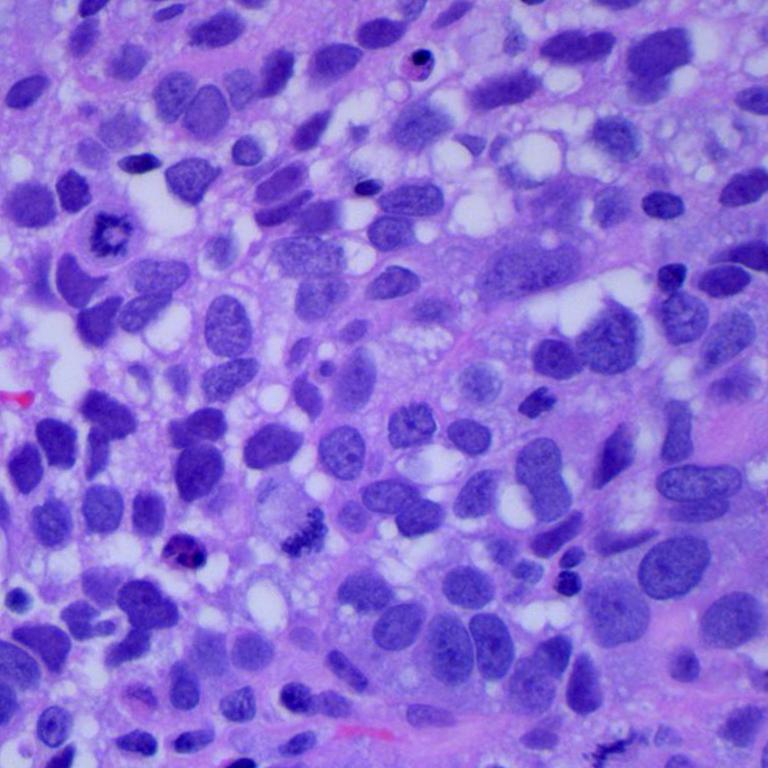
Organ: lung
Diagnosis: squamous carcinomas